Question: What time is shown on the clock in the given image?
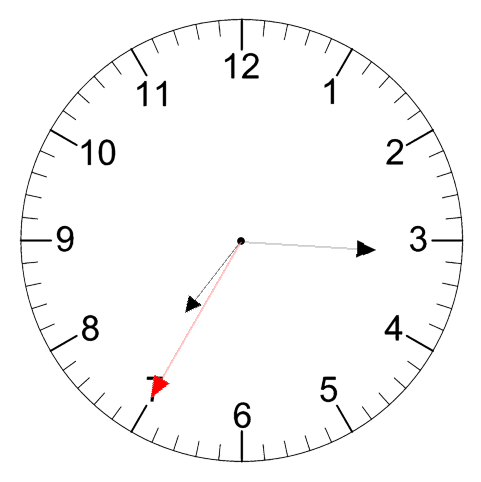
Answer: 07:15:35